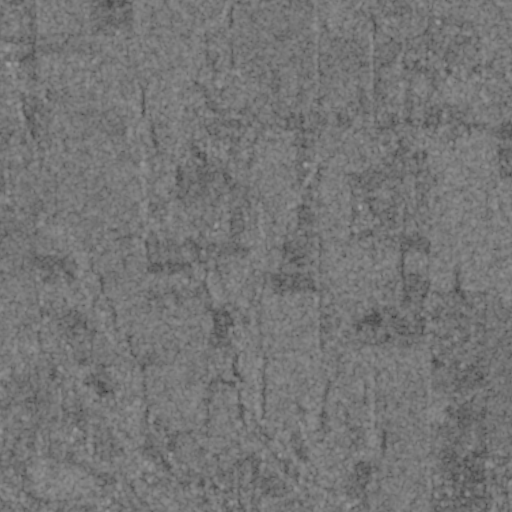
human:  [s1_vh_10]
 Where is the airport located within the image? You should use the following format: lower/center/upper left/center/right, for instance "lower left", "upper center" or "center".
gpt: The airport is located in the upper left of the image.
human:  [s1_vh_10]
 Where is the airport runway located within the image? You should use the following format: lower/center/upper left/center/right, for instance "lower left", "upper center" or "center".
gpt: The airport runway is located in the upper left of the image.
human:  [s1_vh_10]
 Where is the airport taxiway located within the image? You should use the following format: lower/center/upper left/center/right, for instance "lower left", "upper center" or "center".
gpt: The airport taxiway is located in the upper left of the image.
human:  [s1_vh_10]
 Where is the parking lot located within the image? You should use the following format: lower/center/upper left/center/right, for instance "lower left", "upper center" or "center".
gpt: The parking lot is located in the center right of the image.
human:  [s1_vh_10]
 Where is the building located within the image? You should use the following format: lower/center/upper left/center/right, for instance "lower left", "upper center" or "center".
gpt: The building is located in the lower right of the image.
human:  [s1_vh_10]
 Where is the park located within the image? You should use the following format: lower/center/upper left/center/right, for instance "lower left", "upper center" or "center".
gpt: There is no park in the image.

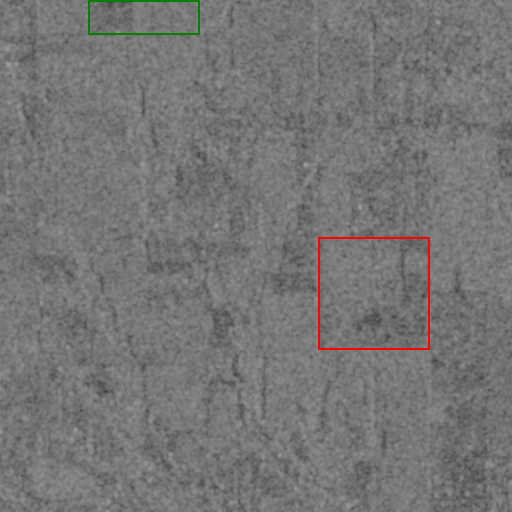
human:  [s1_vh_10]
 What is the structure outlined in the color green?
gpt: The structure outlined in green is an airport.
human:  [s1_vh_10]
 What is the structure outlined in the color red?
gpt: The structure outlined in red is a park.
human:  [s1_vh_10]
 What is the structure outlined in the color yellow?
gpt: There is no yellow outline.